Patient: sex F, age 56
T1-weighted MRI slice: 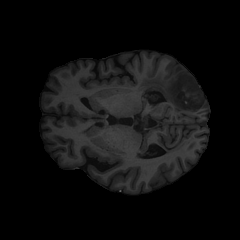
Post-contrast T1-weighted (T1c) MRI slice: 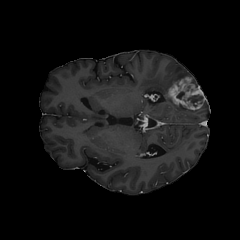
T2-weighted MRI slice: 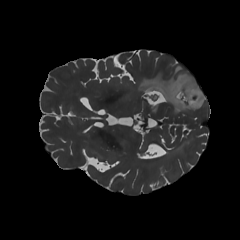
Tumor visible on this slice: yes
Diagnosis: Glioblastoma, IDH-wildtype
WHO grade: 4